Question: I am currently running this query inside MySQL to check if the specified values exists
within the table associated with them.
'''
SELECT COUNT(artist.artist_id), COUNT(album.album_id), COUNT(tracks.track_id)
FROM artist, album, tracks WHERE artist.artist_id = 320295 OR album.album_id = 1234 OR tracks.track_id = 809
'''
The result I get from running this query is all 1, meaning that all the statements after the WHERE clause is true. To further check the query's reliability, I changed the tracks.track_ = 809 to 802, which I know does not match. However the results displayed are still all 1, meaning that they were all successfully matched even when I purposefully inserted a value which would not have matched.
How do I get it to show 1 for a match and 0 for no matches within the same query?
EDIT: I have inserted an image of the query running

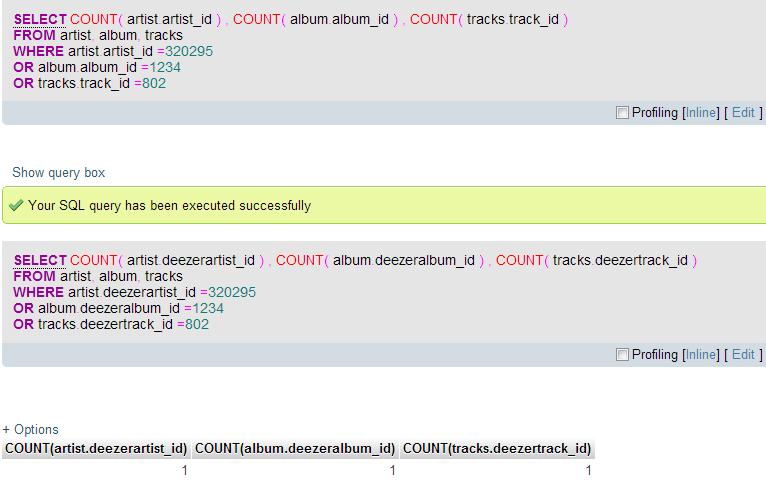
Answer: What you do here is a join over three tables. You can see what happens, when you look at this <URL>.
In the first select, I have left out the 'count', to show how the join works. You can also see how the result set changes, when you modify the where clause from 'or' to 'and' as @RayPaseur suggested.
I guess, what you want, is really three separate queries
'''
select 'artist' as type, count(artist_id) as count
from artist
where artist_id = 320295
union
select 'album', count(album_id)
from album
where album_id = 1234
union
select 'track', count(track_id)
from tracks
where track_id = 809
'''
which becomes
'''
TYPE COUNT
artist 1
album 1
track 1
'''
Now, when you change 'track_id = 809' to 'track_id = 802', you will get
'''
TYPE COUNT
artist 1
album 1
track 0
'''
as a result.
<URL> for playing.